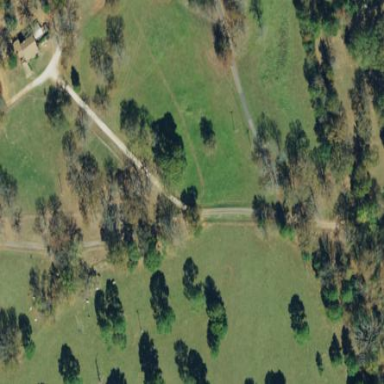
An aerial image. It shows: Pasture area used as meadow.